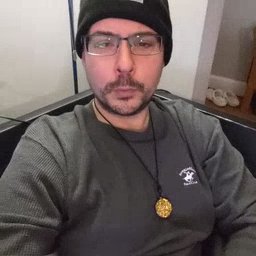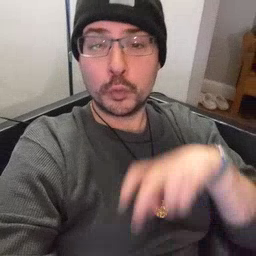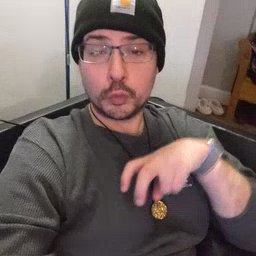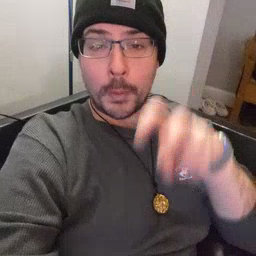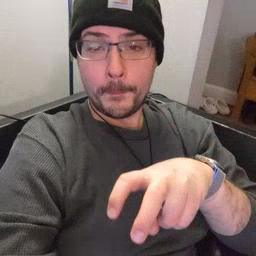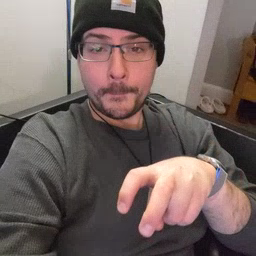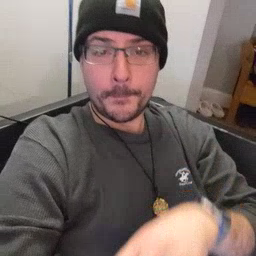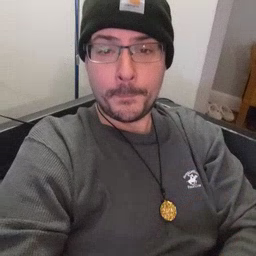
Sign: jump